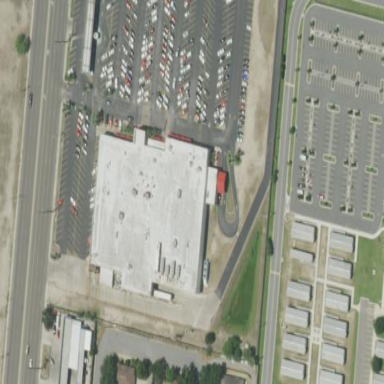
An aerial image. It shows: Building that houses supermarket.